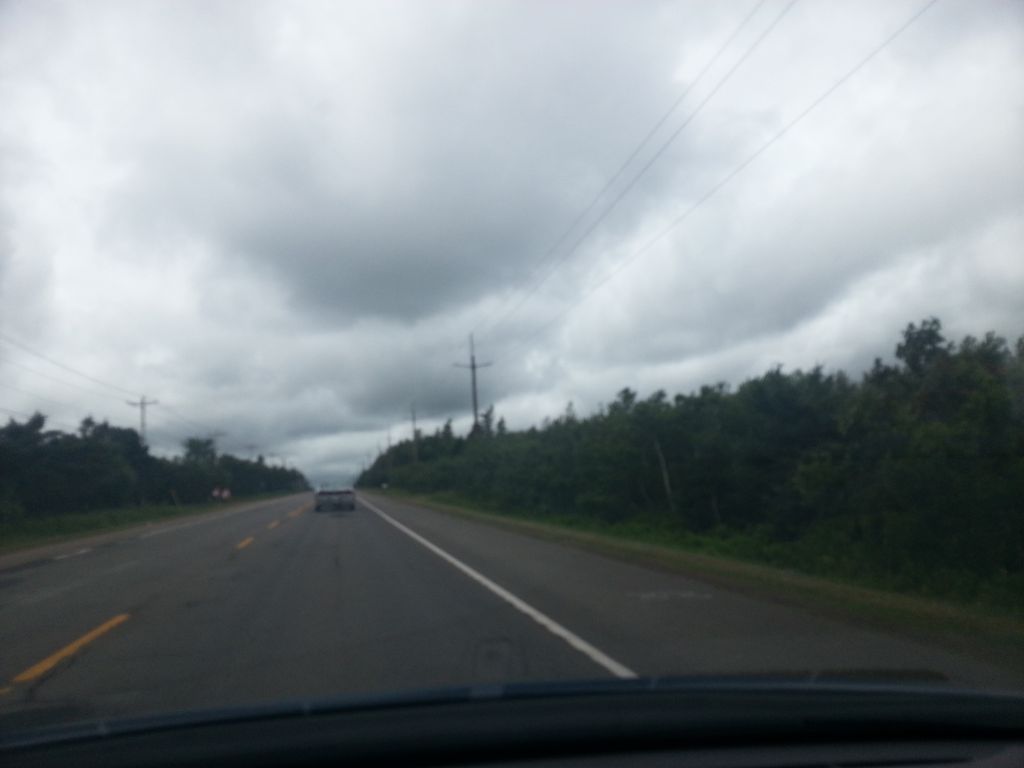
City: charlottetown